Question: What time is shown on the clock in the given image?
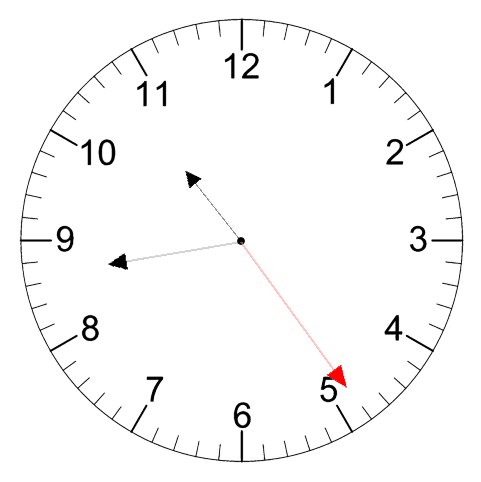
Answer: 10:43:24